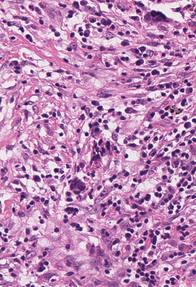
Tumor epithelial tissue: no
Tumor-associated stroma tissue: yes
Normal tissue: no